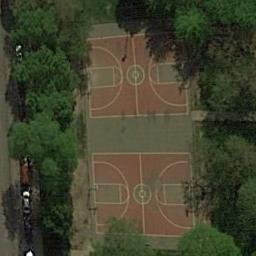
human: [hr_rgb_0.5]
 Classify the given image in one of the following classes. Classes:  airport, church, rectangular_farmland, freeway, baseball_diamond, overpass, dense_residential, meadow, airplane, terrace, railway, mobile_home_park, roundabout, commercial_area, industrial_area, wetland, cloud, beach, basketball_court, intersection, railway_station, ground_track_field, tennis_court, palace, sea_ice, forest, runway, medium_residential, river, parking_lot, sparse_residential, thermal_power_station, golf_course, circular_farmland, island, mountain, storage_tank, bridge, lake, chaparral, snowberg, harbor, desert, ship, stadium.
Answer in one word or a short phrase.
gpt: basketball_court